Question: We have a remote repository in postgres which is accessed by ODBC, no process or permission is blocked, but some time ago one of the packages appears with a red mark, as shown below

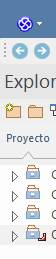
Answer: That means this package is marked as a namespace root.
You can set this property using the option
<URL>
See <URL> for more details